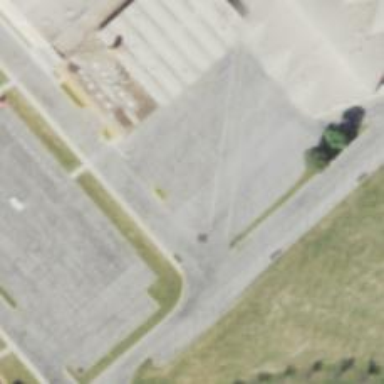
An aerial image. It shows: Parking space is available.